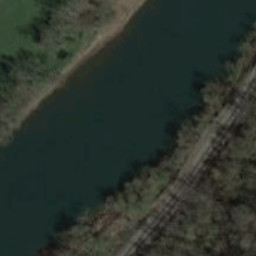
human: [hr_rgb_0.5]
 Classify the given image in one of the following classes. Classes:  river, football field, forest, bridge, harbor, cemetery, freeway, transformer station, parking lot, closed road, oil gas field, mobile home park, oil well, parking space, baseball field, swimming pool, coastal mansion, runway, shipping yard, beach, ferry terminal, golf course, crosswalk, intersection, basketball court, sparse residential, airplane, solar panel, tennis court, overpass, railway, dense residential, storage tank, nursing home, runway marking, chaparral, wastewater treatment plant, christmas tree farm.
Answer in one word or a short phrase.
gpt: river